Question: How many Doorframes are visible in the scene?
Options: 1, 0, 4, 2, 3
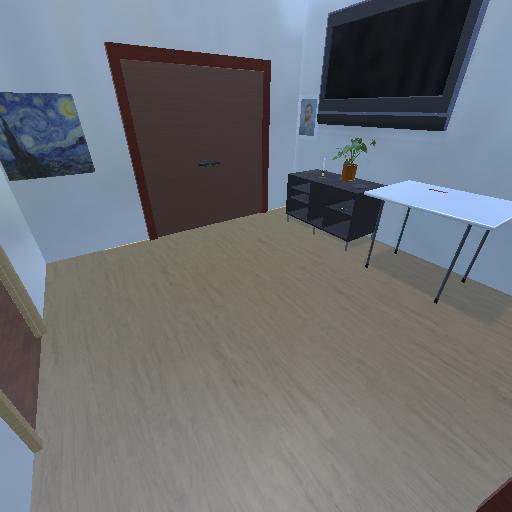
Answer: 1